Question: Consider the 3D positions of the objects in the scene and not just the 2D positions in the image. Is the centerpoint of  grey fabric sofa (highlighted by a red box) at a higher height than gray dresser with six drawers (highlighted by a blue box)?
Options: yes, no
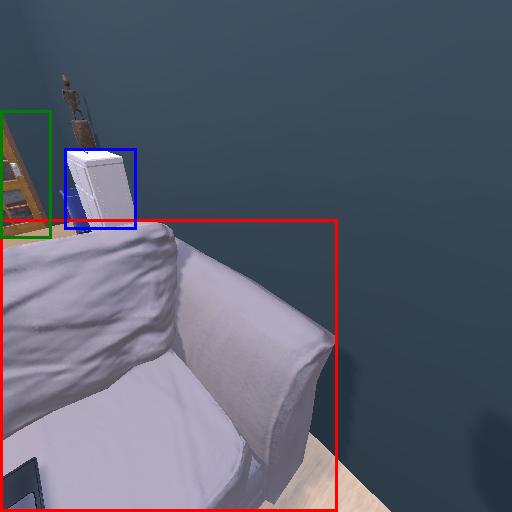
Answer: yes